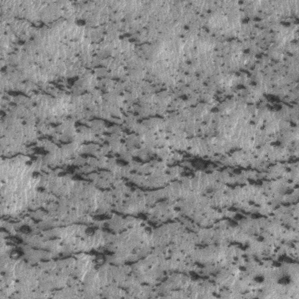
Label: frost